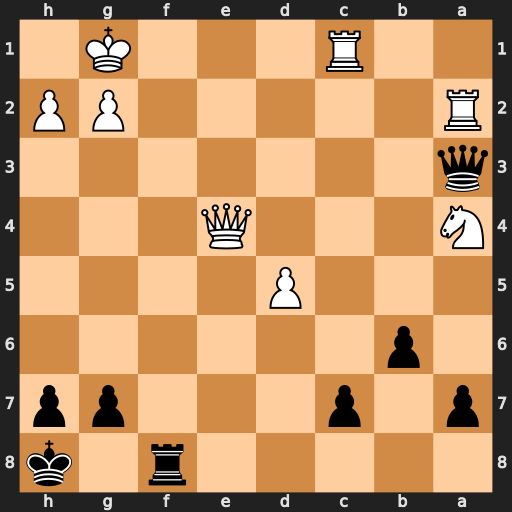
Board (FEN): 5r1k/p1p3pp/1p6/3P4/N3Q3/q7/R5PP/2R3K1
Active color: b
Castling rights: -
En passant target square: -
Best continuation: Qxc1+ Qe1 Qxe1#